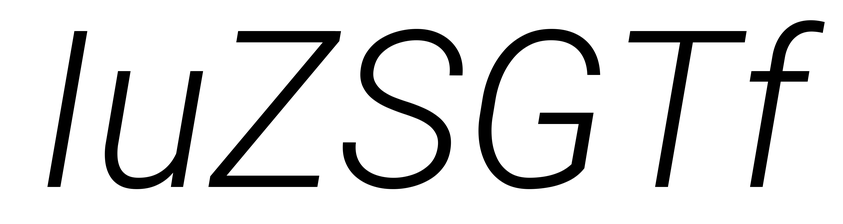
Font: Roboto-Italic_Light_Italic